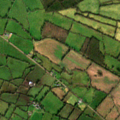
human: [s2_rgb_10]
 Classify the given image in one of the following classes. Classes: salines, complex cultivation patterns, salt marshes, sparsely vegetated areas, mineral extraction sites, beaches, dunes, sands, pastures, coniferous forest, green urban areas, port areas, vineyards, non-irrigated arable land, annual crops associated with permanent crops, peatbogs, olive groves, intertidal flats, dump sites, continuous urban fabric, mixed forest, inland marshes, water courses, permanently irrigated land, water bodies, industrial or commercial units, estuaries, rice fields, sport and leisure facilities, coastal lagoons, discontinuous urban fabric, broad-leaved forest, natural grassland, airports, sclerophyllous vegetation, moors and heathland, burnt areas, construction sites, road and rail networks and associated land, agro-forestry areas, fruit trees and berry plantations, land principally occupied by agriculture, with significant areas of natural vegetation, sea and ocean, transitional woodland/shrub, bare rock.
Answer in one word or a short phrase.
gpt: pastures